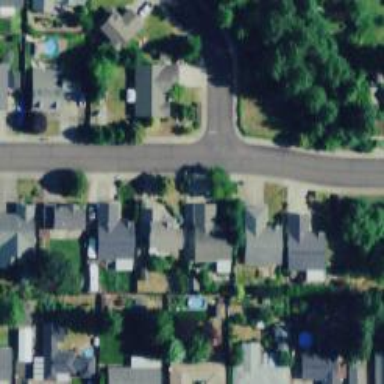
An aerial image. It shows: Residential road.